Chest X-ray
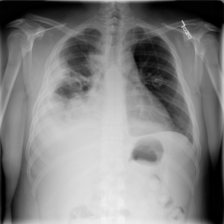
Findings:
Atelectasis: negative
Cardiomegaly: negative
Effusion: positive
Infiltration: negative
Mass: negative
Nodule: negative
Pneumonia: negative
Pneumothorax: negative
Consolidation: negative
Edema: negative
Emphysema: negative
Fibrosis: negative
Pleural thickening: negative
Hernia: negative